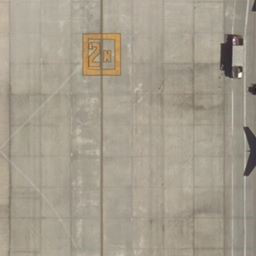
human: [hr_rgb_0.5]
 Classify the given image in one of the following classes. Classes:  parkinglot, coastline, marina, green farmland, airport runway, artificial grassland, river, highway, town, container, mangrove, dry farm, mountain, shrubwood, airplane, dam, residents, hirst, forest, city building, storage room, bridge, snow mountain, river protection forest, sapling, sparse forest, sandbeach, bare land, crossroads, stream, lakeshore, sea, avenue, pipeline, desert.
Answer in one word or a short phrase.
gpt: airport runway